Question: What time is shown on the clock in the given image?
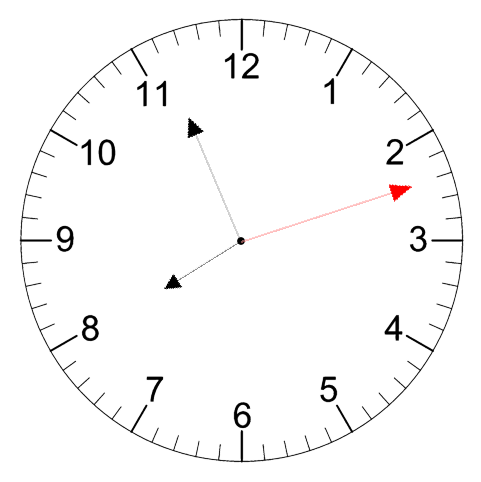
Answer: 07:56:12